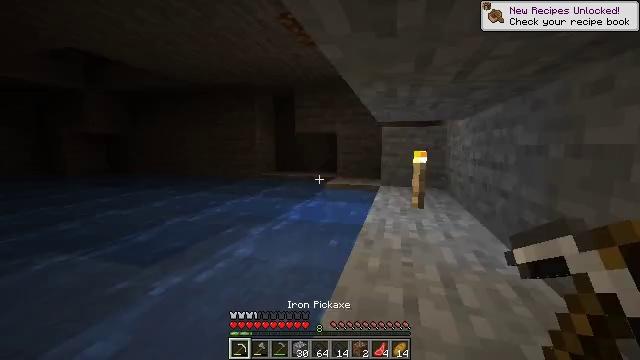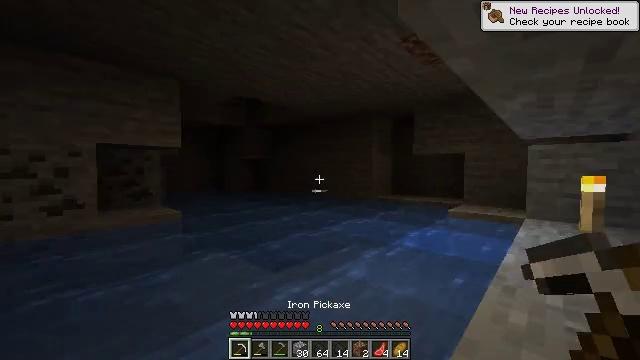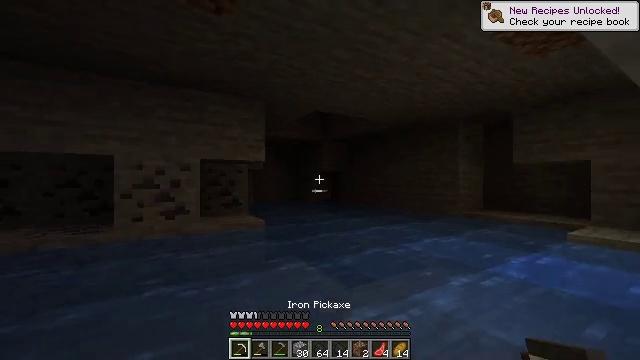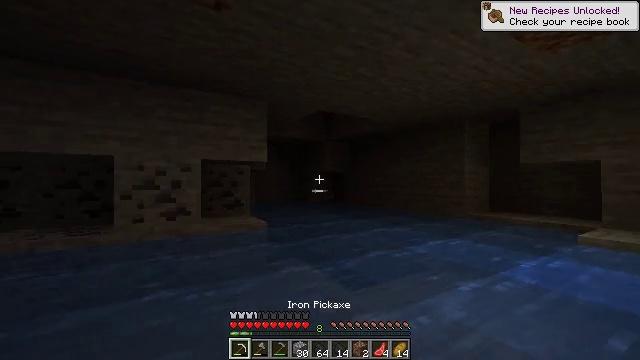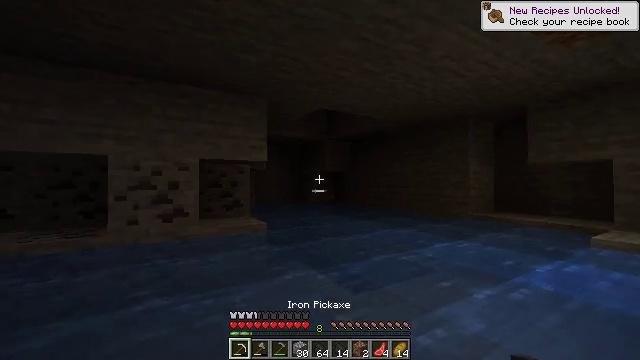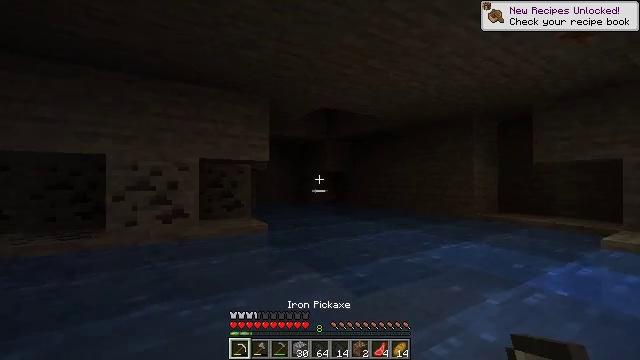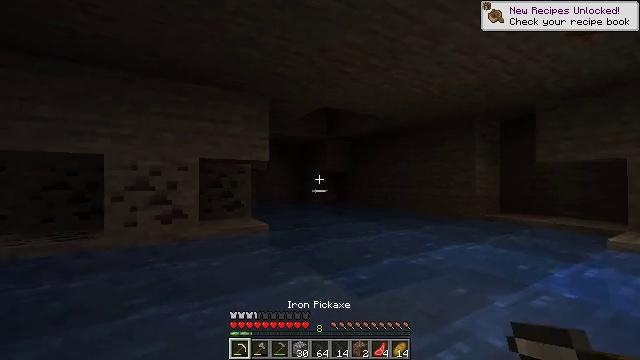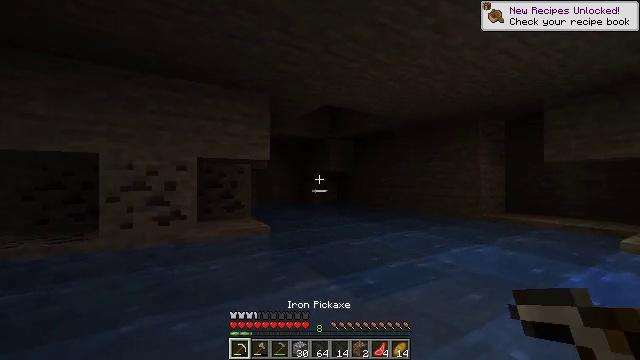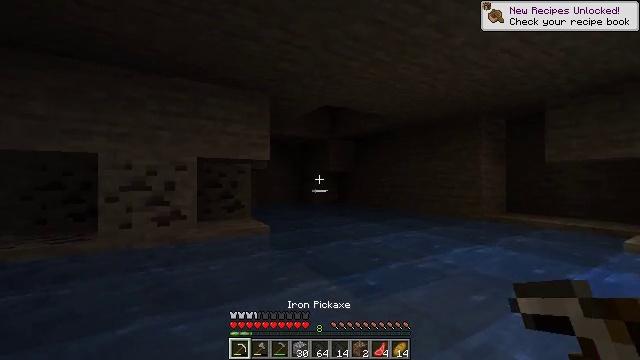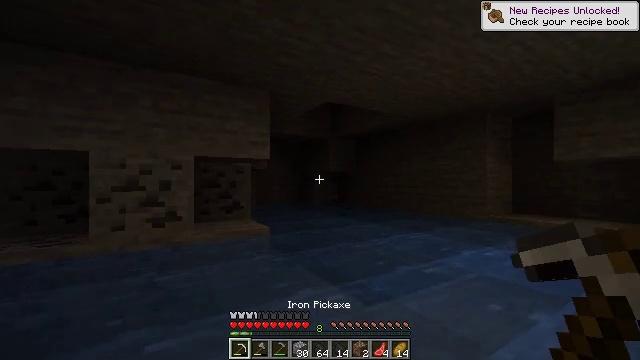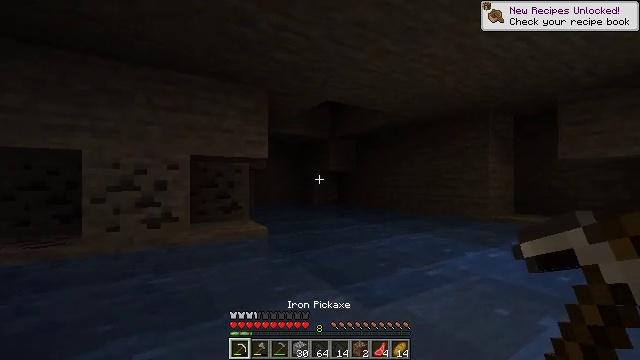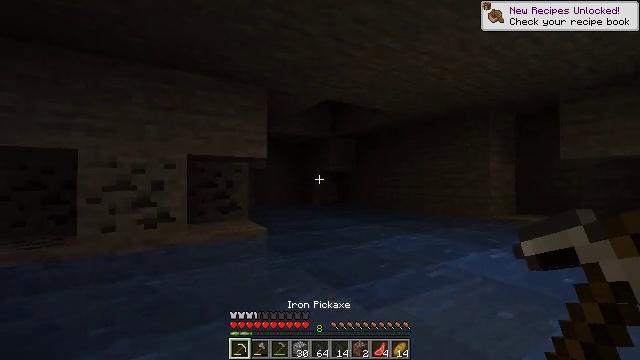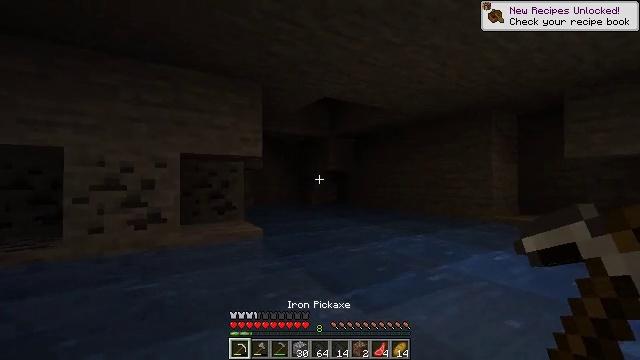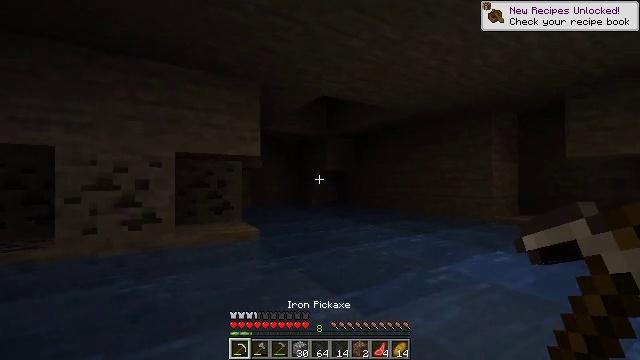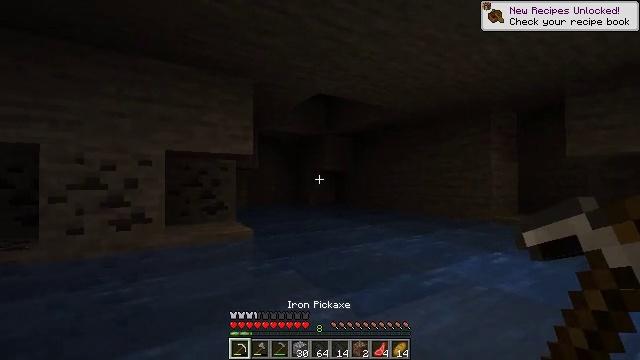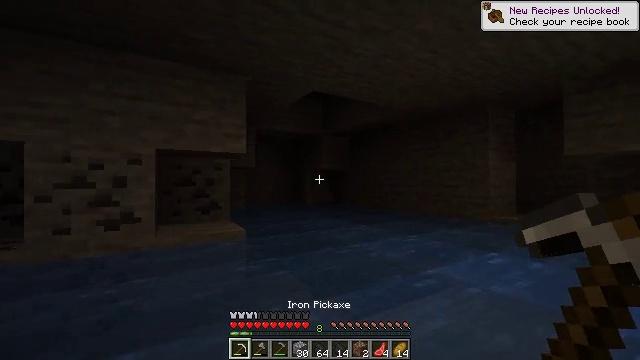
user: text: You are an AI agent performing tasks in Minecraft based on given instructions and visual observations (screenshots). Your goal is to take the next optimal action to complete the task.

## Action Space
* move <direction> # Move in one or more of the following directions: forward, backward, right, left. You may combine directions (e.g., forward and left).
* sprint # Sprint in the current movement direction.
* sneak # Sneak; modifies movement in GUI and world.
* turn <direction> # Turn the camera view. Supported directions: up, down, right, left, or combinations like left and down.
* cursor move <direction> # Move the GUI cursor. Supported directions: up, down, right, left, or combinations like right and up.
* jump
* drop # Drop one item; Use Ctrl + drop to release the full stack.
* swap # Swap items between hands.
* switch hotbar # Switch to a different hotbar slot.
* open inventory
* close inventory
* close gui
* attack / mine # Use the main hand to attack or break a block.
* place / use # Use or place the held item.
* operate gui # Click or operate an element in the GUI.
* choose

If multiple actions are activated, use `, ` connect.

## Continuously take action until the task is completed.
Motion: motion action
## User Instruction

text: Attack the torch to pick it up.
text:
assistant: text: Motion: move forward and move left, turn left and up
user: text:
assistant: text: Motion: move forward and move left, turn left and up
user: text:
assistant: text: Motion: move forward and move left
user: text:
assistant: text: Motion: move forward and move left
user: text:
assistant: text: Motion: move forward and move left
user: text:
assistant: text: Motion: move forward
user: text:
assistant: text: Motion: move forward
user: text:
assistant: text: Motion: move forward
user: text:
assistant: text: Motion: move forward and move right
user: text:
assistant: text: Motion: move forward and move right
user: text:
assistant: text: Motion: move forward and move right
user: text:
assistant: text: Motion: move forward and move right
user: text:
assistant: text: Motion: move right
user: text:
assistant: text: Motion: move right
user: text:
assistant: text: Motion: move right
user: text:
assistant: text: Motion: move forward and move right
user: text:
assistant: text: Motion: move forward and move right
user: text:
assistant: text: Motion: move forward and move right
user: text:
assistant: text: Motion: move forward and move right
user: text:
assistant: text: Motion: move forward and move right
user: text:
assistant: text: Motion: move forward and move right
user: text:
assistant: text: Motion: move forward and move right
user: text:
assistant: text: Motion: move forward and move right, turn right and down
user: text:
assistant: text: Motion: move forward and move right, turn right and down
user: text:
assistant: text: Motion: move forward and move right, turn right and down
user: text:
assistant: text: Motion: move forward and move right, turn right and down
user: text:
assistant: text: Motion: move forward, turn right
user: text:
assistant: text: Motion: move forward
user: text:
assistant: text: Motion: move forward
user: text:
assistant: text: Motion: move forward